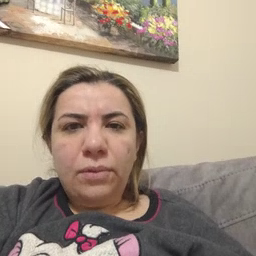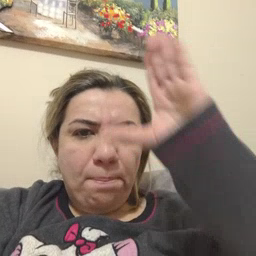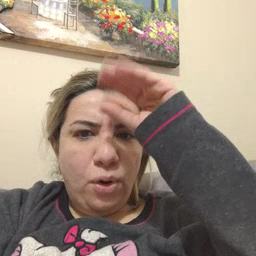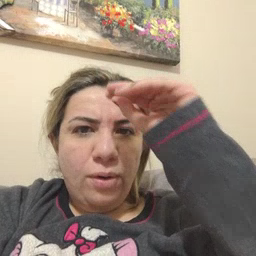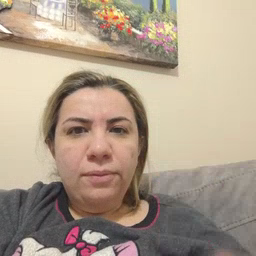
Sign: boy